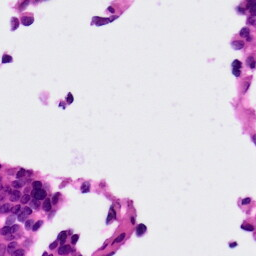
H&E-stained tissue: Ovarian